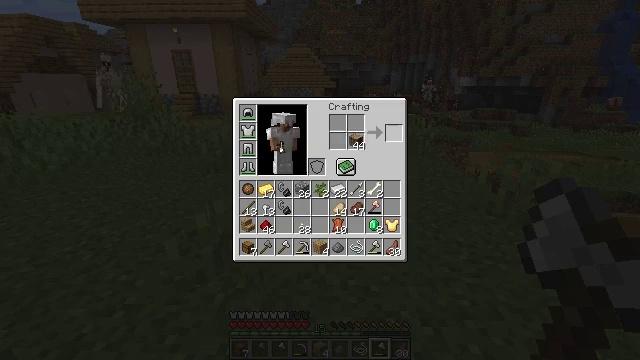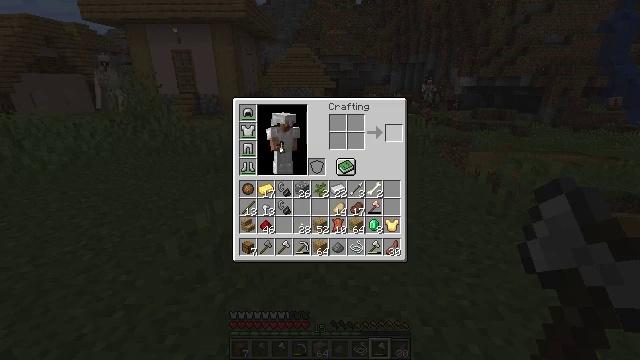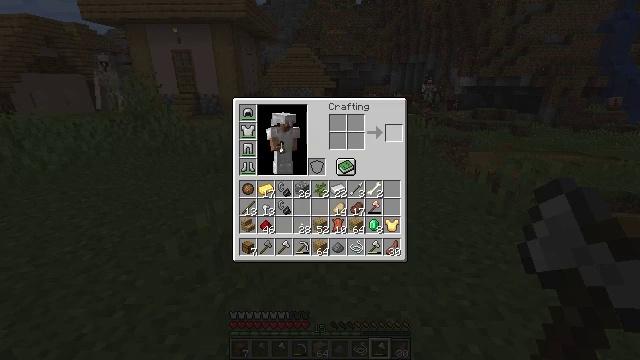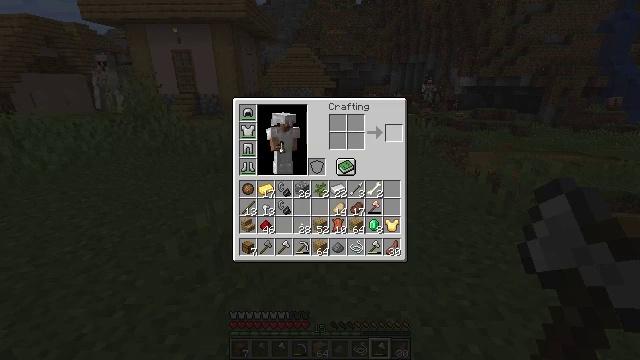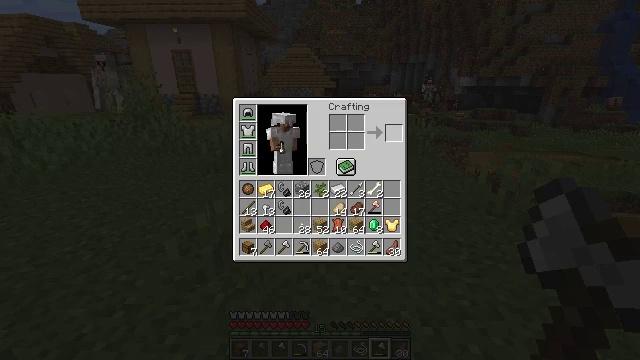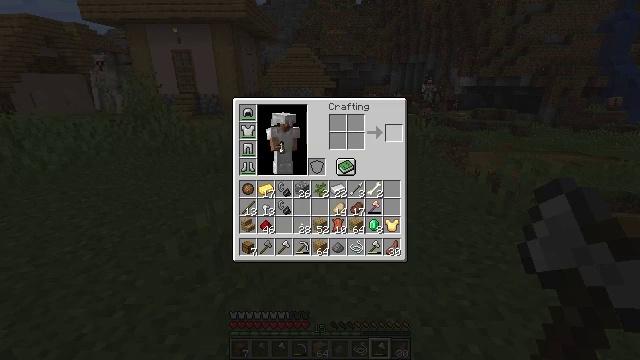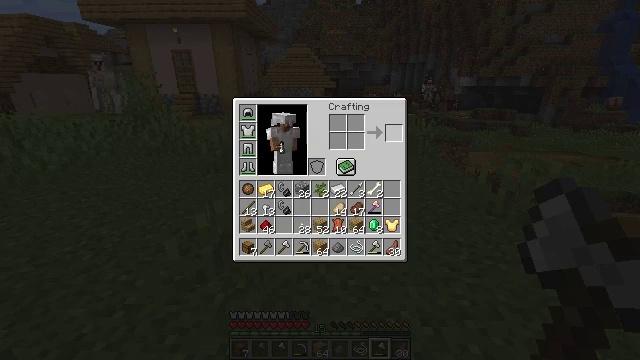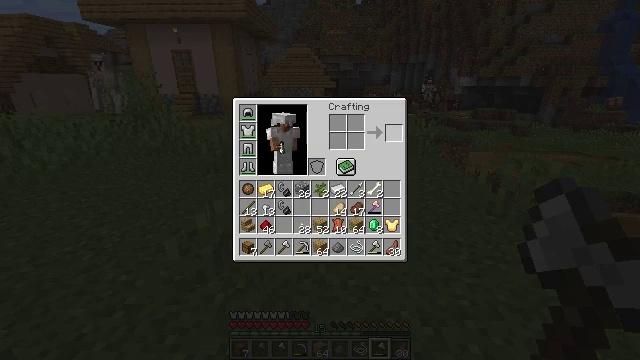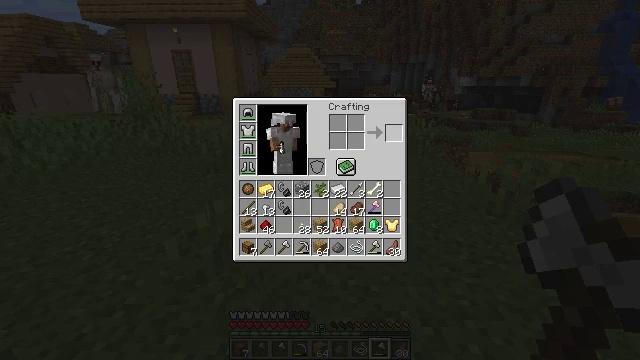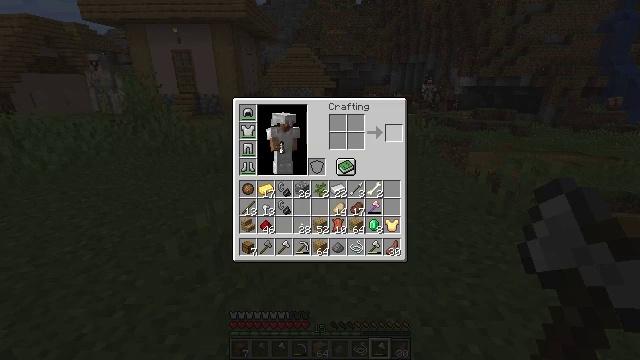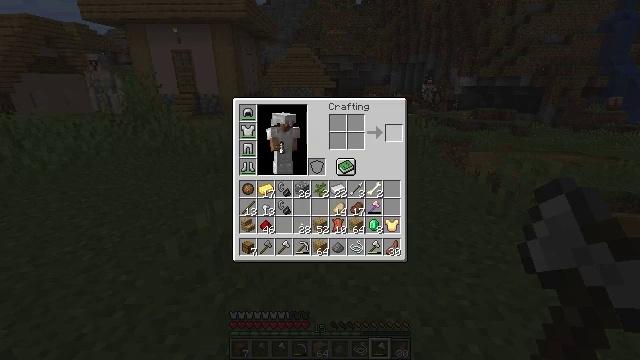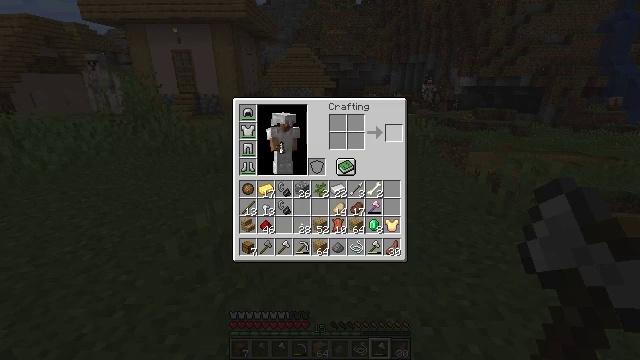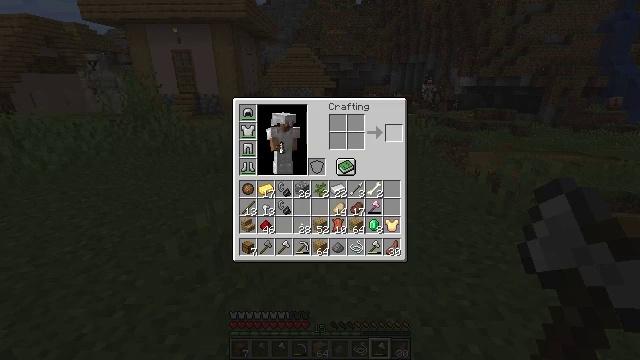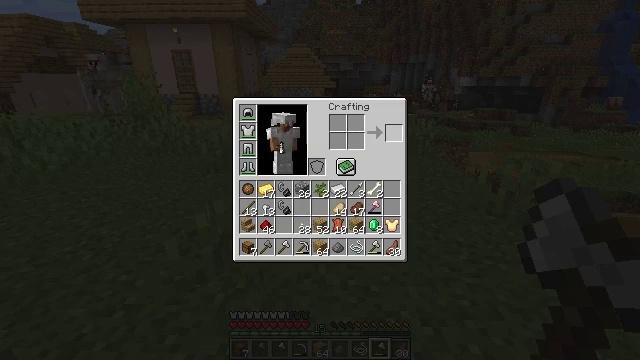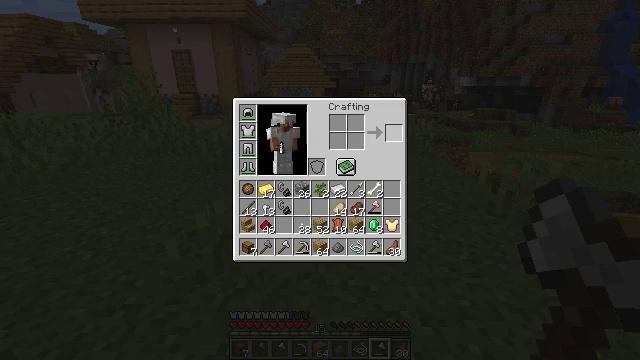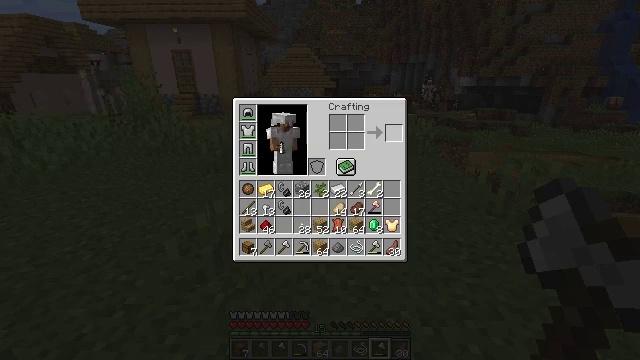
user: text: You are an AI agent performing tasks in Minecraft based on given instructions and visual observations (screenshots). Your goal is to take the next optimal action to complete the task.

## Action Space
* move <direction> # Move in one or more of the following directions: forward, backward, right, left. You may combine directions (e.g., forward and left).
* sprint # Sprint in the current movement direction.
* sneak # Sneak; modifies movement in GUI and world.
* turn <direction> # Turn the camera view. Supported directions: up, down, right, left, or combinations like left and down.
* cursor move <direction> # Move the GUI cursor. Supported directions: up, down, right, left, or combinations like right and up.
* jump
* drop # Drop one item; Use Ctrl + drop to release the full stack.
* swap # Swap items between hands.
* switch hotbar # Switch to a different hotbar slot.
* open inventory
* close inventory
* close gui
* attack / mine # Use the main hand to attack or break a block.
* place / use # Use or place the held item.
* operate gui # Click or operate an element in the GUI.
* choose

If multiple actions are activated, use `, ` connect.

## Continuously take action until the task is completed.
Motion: motion action
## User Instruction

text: Clear the ground by mining grass.
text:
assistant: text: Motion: sneak, open gui
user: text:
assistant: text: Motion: sneak
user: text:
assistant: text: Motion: sneak
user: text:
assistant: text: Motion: sneak
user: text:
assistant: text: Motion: sneak
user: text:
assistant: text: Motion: sneak
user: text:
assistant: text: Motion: sneak
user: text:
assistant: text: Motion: sneak
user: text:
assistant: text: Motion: sneak
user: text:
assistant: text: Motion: sneak
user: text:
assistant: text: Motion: sneak
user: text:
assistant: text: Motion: no_op
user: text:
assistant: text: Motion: no_op
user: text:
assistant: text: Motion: no_op
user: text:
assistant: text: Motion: no_op
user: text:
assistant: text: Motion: no_op
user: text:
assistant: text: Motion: no_op
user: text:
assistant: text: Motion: no_op
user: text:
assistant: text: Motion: no_op
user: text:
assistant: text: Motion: no_op
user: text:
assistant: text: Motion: no_op
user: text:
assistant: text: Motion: no_op
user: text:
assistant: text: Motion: no_op
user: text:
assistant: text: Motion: no_op
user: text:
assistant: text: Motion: no_op
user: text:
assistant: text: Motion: no_op
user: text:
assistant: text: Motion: no_op
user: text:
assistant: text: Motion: close gui
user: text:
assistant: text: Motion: no_op
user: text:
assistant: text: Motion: no_op